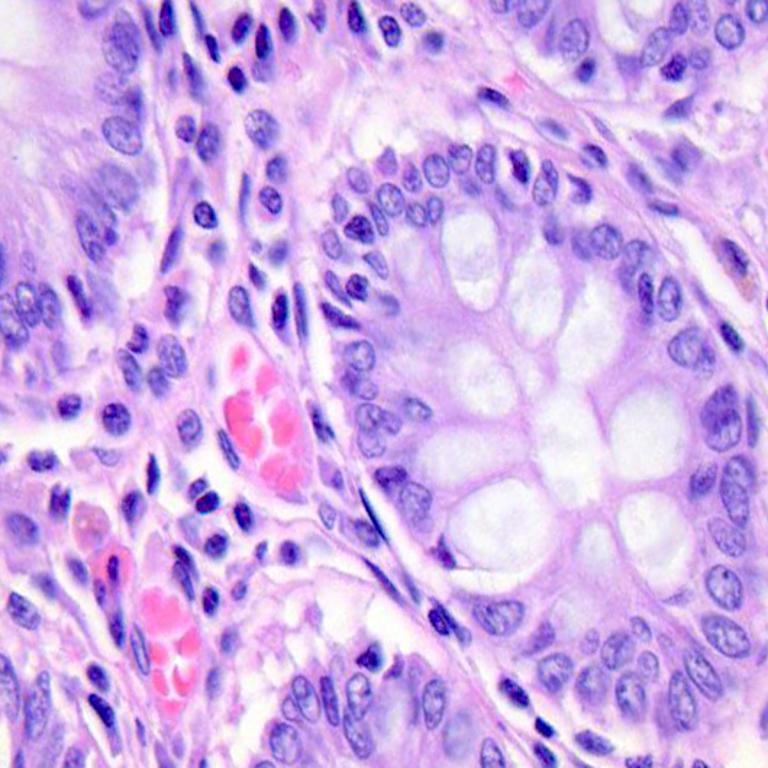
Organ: colon
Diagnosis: benign